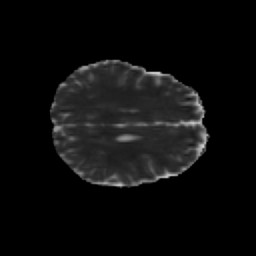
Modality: MD
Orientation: axial
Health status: healthy
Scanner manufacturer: siemens
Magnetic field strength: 3 T
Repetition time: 10 s
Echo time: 0.092 s